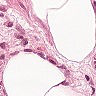
Metastatic tissue present: no